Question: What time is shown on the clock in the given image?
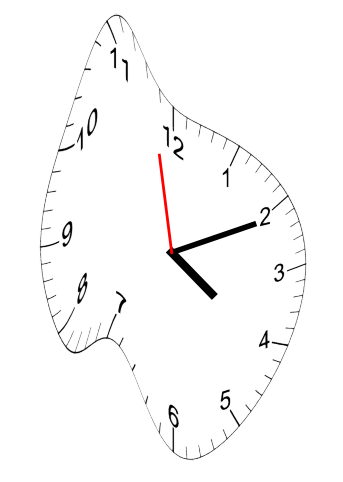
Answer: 04:10:58